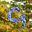
Label: 9